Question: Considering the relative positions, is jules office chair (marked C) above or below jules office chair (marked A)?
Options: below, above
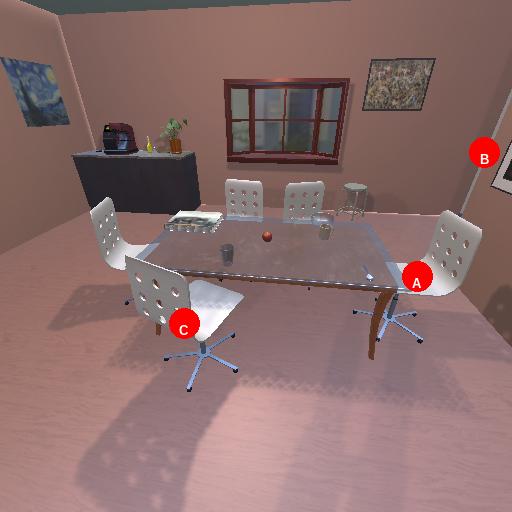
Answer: below